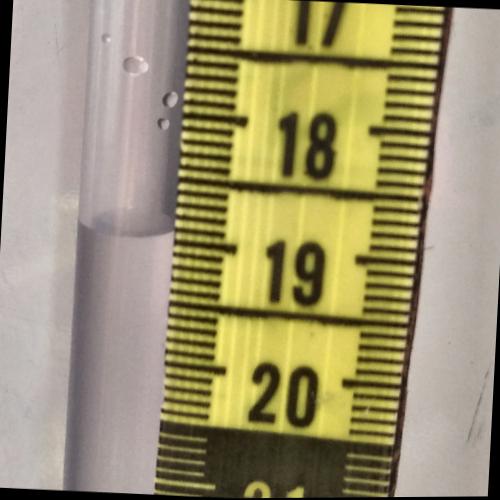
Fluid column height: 18.9 cm